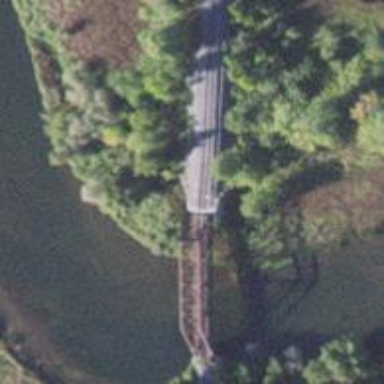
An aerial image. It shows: Bridge over railway line.